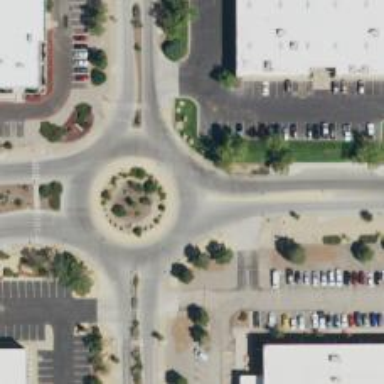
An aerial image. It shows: Tertiary road leading to roundabout.